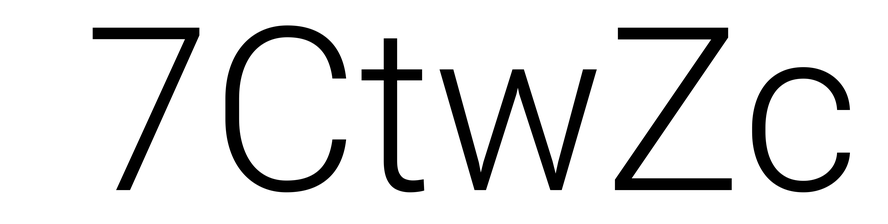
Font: Roboto_Light